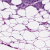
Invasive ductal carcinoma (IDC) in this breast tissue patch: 1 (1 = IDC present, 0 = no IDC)